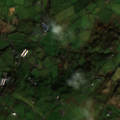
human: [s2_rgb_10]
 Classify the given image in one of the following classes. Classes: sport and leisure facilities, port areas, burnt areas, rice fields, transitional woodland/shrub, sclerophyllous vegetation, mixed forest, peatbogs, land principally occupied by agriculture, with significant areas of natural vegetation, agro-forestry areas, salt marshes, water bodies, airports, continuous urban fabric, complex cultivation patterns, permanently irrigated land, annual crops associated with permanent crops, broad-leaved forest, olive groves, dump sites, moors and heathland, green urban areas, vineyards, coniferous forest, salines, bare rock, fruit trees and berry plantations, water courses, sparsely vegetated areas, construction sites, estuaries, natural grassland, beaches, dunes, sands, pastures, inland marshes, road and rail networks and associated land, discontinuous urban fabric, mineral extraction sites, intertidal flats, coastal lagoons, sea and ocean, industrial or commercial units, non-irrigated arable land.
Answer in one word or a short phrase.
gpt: pastures, land principally occupied by agriculture, with significant areas of natural vegetation